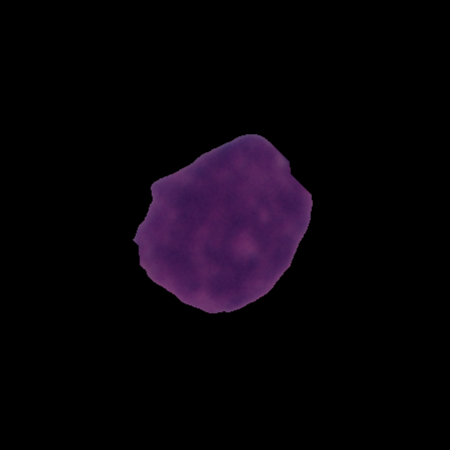
Label: cancer